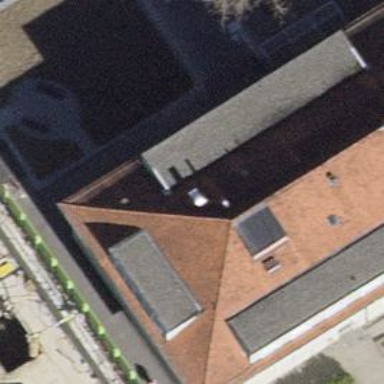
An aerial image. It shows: Hospital building.